Question: The EditText that I am referring to is that which we can add multiple string values, and can also delete them by backspacing or clicking on it, where a popup will appear.
This is an example of what I mean:

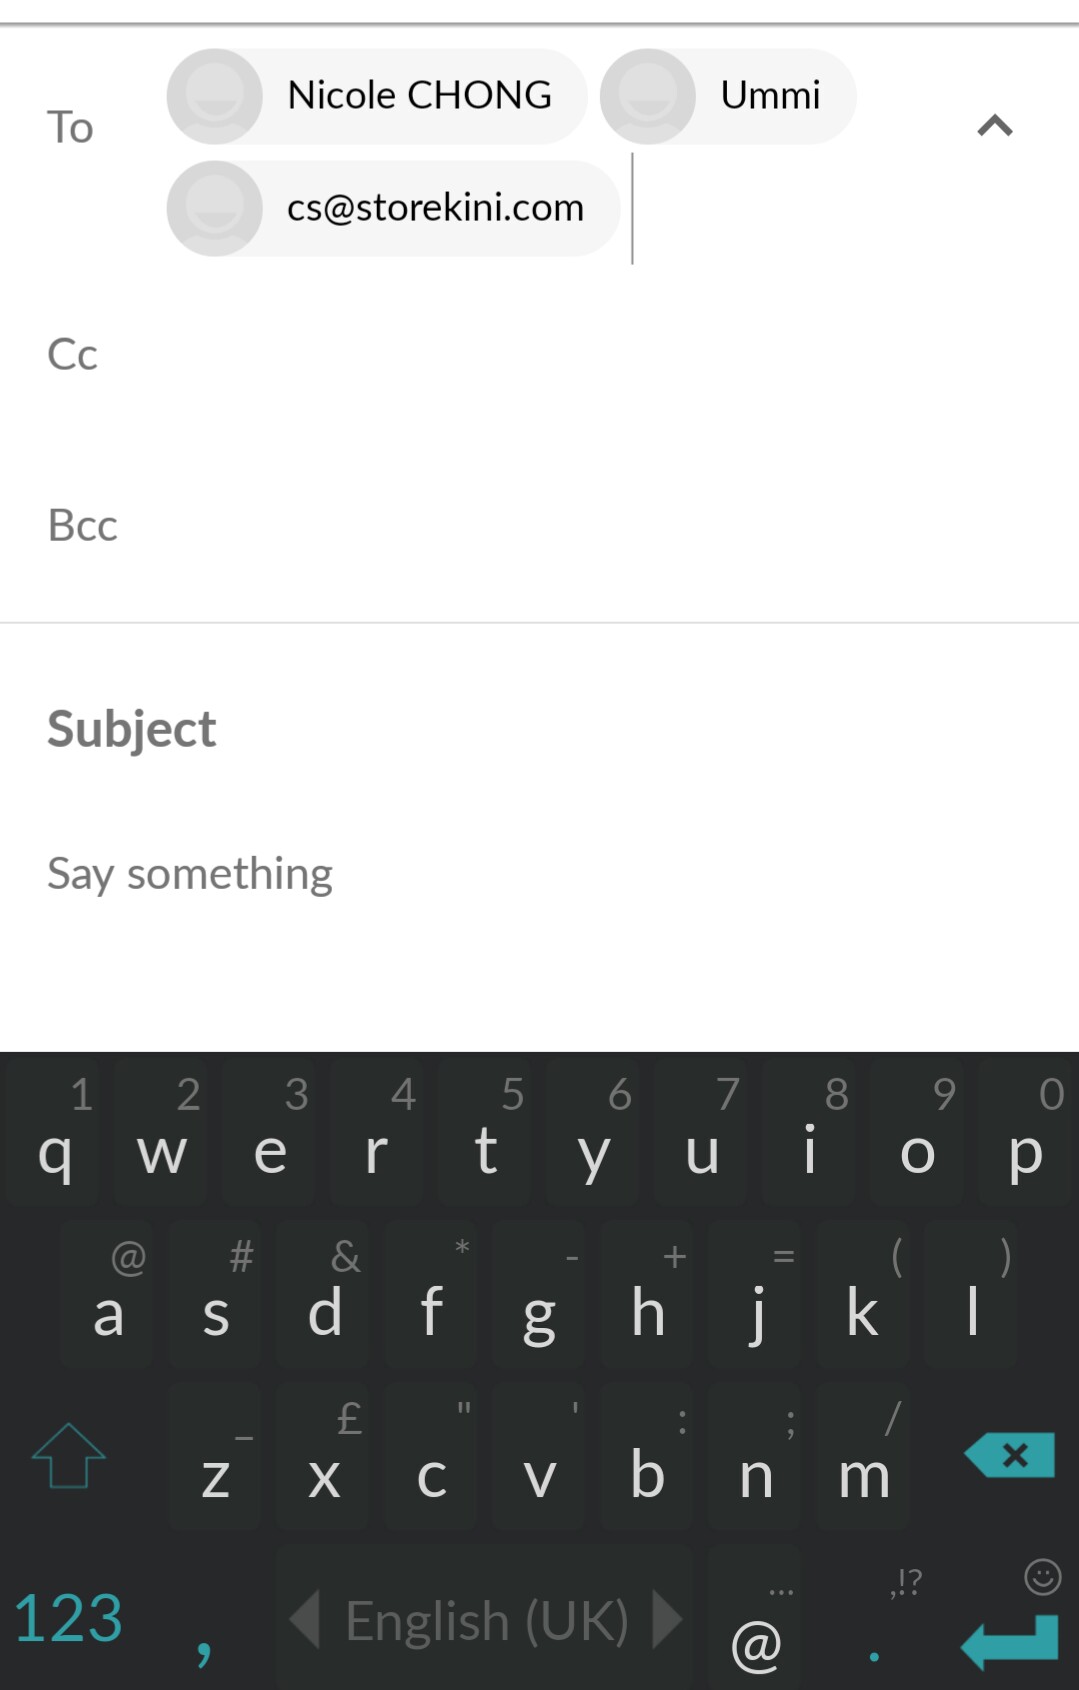
Answer: This has generally been referred to as a "chips" UI. It is not built into the Android SDK, but there are <URL>, such as:
- <URL>